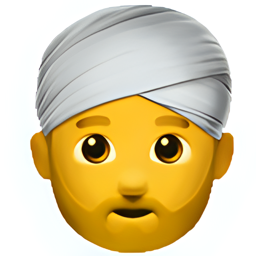
Name: man with turban
Emoji: 👳
Group: People & Body
Sub-group: person-role